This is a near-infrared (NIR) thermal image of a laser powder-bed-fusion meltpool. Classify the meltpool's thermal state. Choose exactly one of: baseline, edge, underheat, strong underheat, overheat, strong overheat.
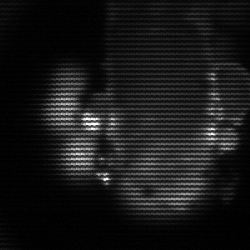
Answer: strong underheat